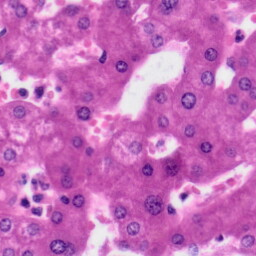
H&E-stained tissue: Liver